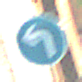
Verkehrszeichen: VorgeschriebeneFahrtrichtungLinks
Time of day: MorningAfternoon
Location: Outdoor (Urban)
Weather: PartlyCloudy
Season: NotSpecified
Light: Natural